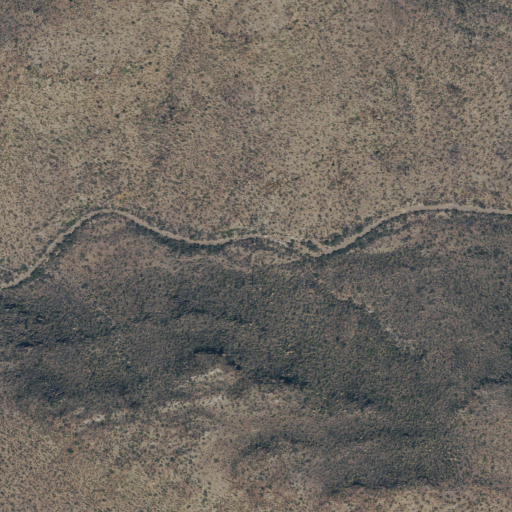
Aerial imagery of mountains in Texas named Bofecillos Mountains containing only shrub